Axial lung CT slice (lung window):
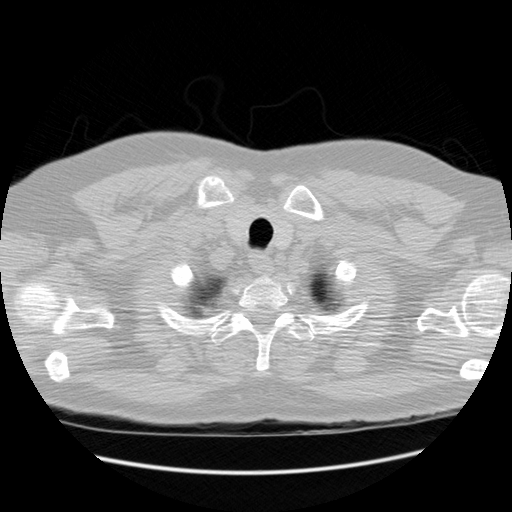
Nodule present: no